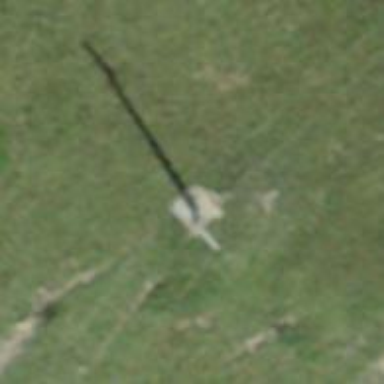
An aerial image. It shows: Power pole.